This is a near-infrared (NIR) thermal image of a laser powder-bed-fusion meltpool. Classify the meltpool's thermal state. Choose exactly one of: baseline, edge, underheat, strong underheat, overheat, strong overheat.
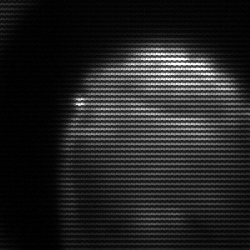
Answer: edge